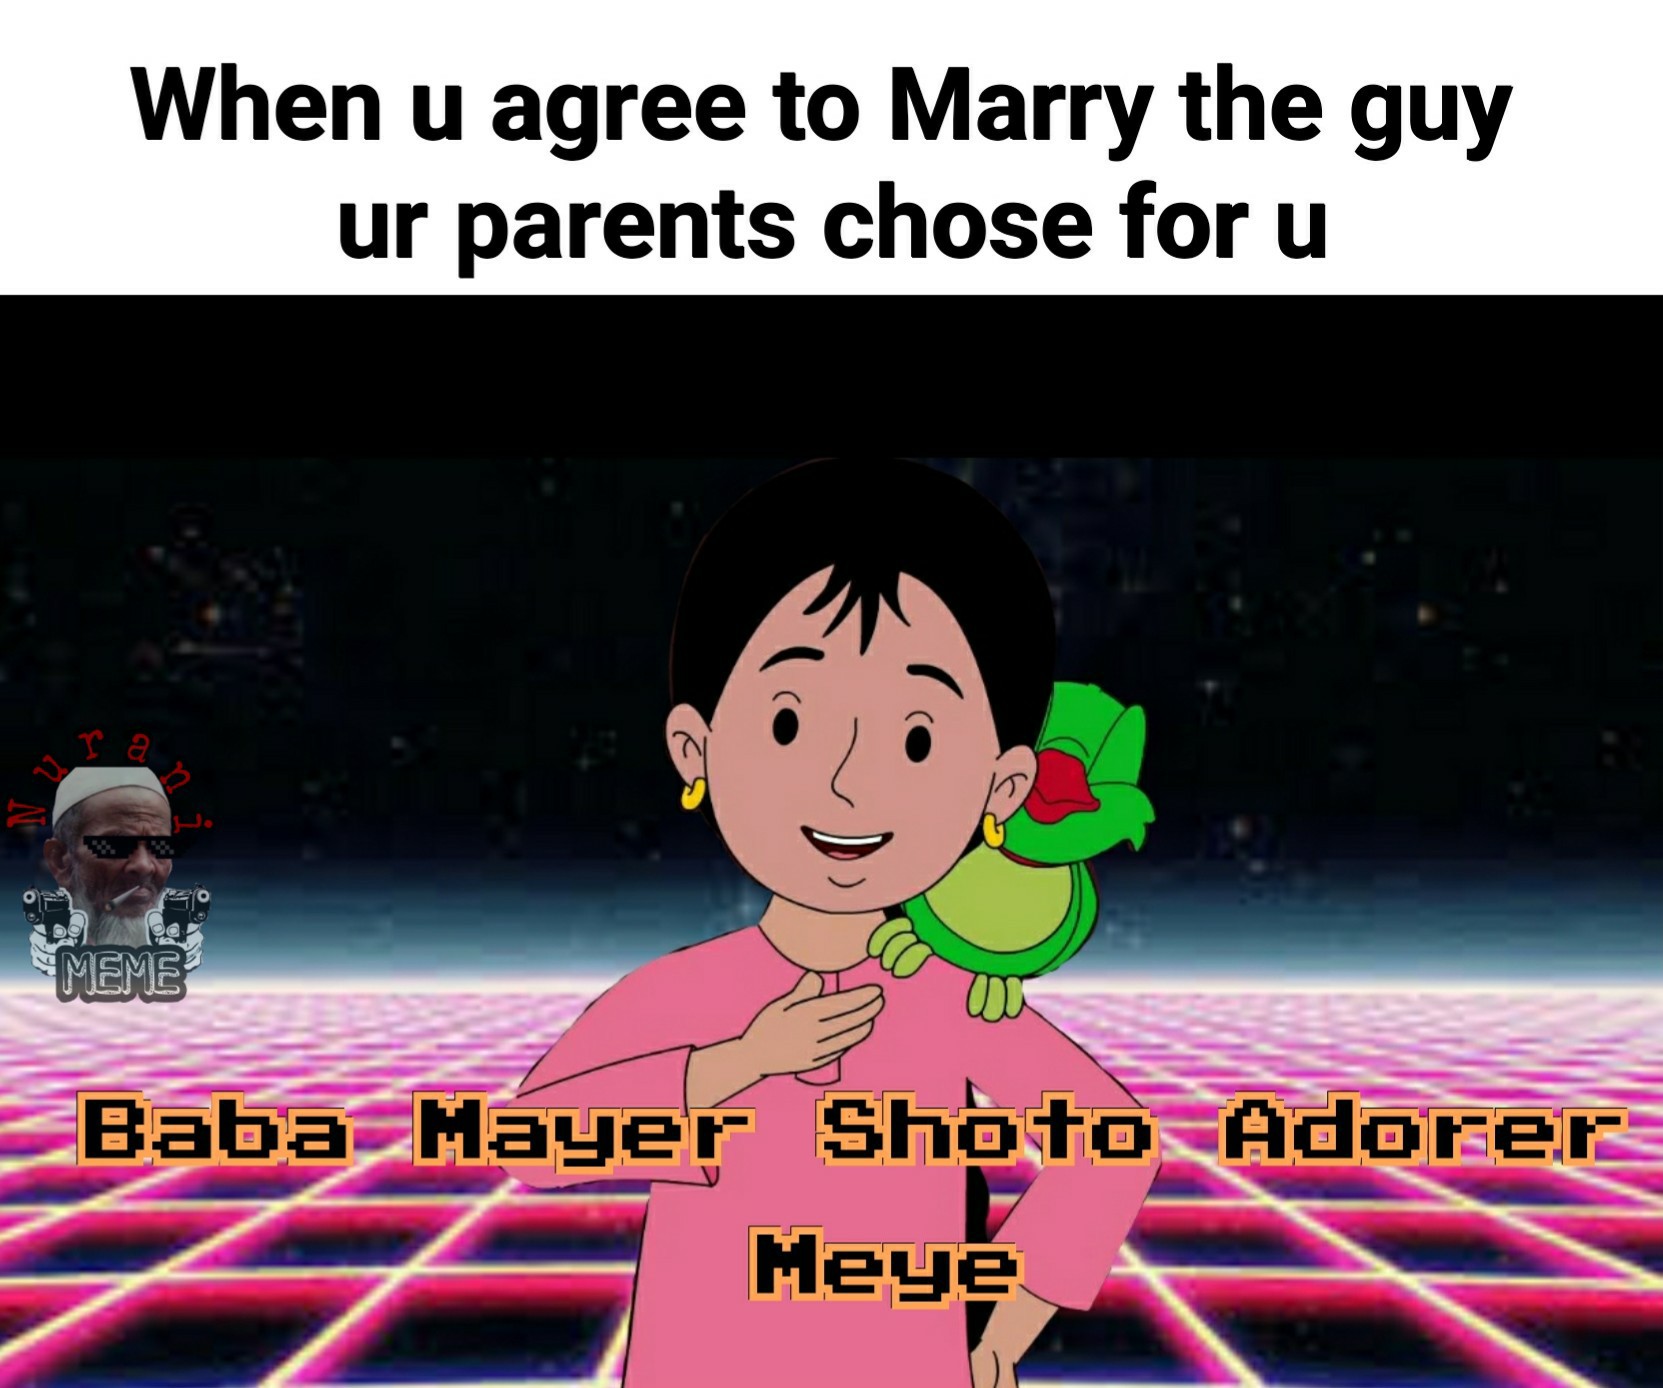
Caption: When u agree to Marry the guy ur parents chose for u    Baba Mayer Shoto Adorer Meye
Label: non-hate